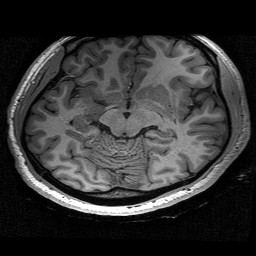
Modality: T1w
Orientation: coronal
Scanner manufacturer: siemens
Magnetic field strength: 3 T
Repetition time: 2.53 s
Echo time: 0.00267 s